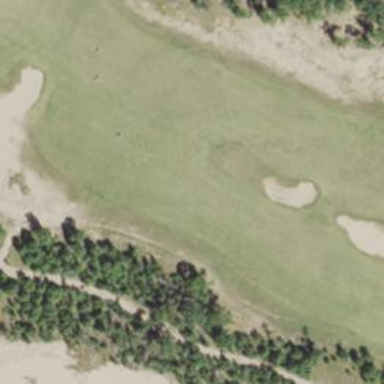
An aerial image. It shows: View of golf hole.